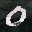
Label: 0